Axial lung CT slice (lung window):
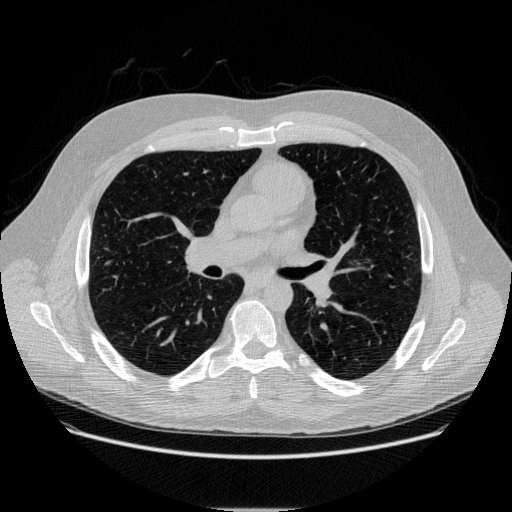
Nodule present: no